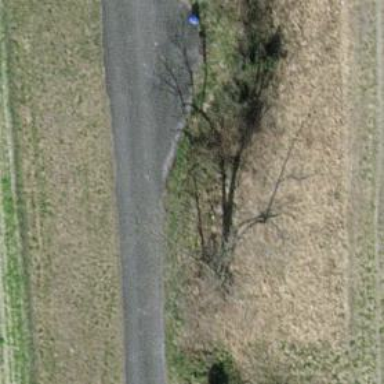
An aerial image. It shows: Passing place on the road.